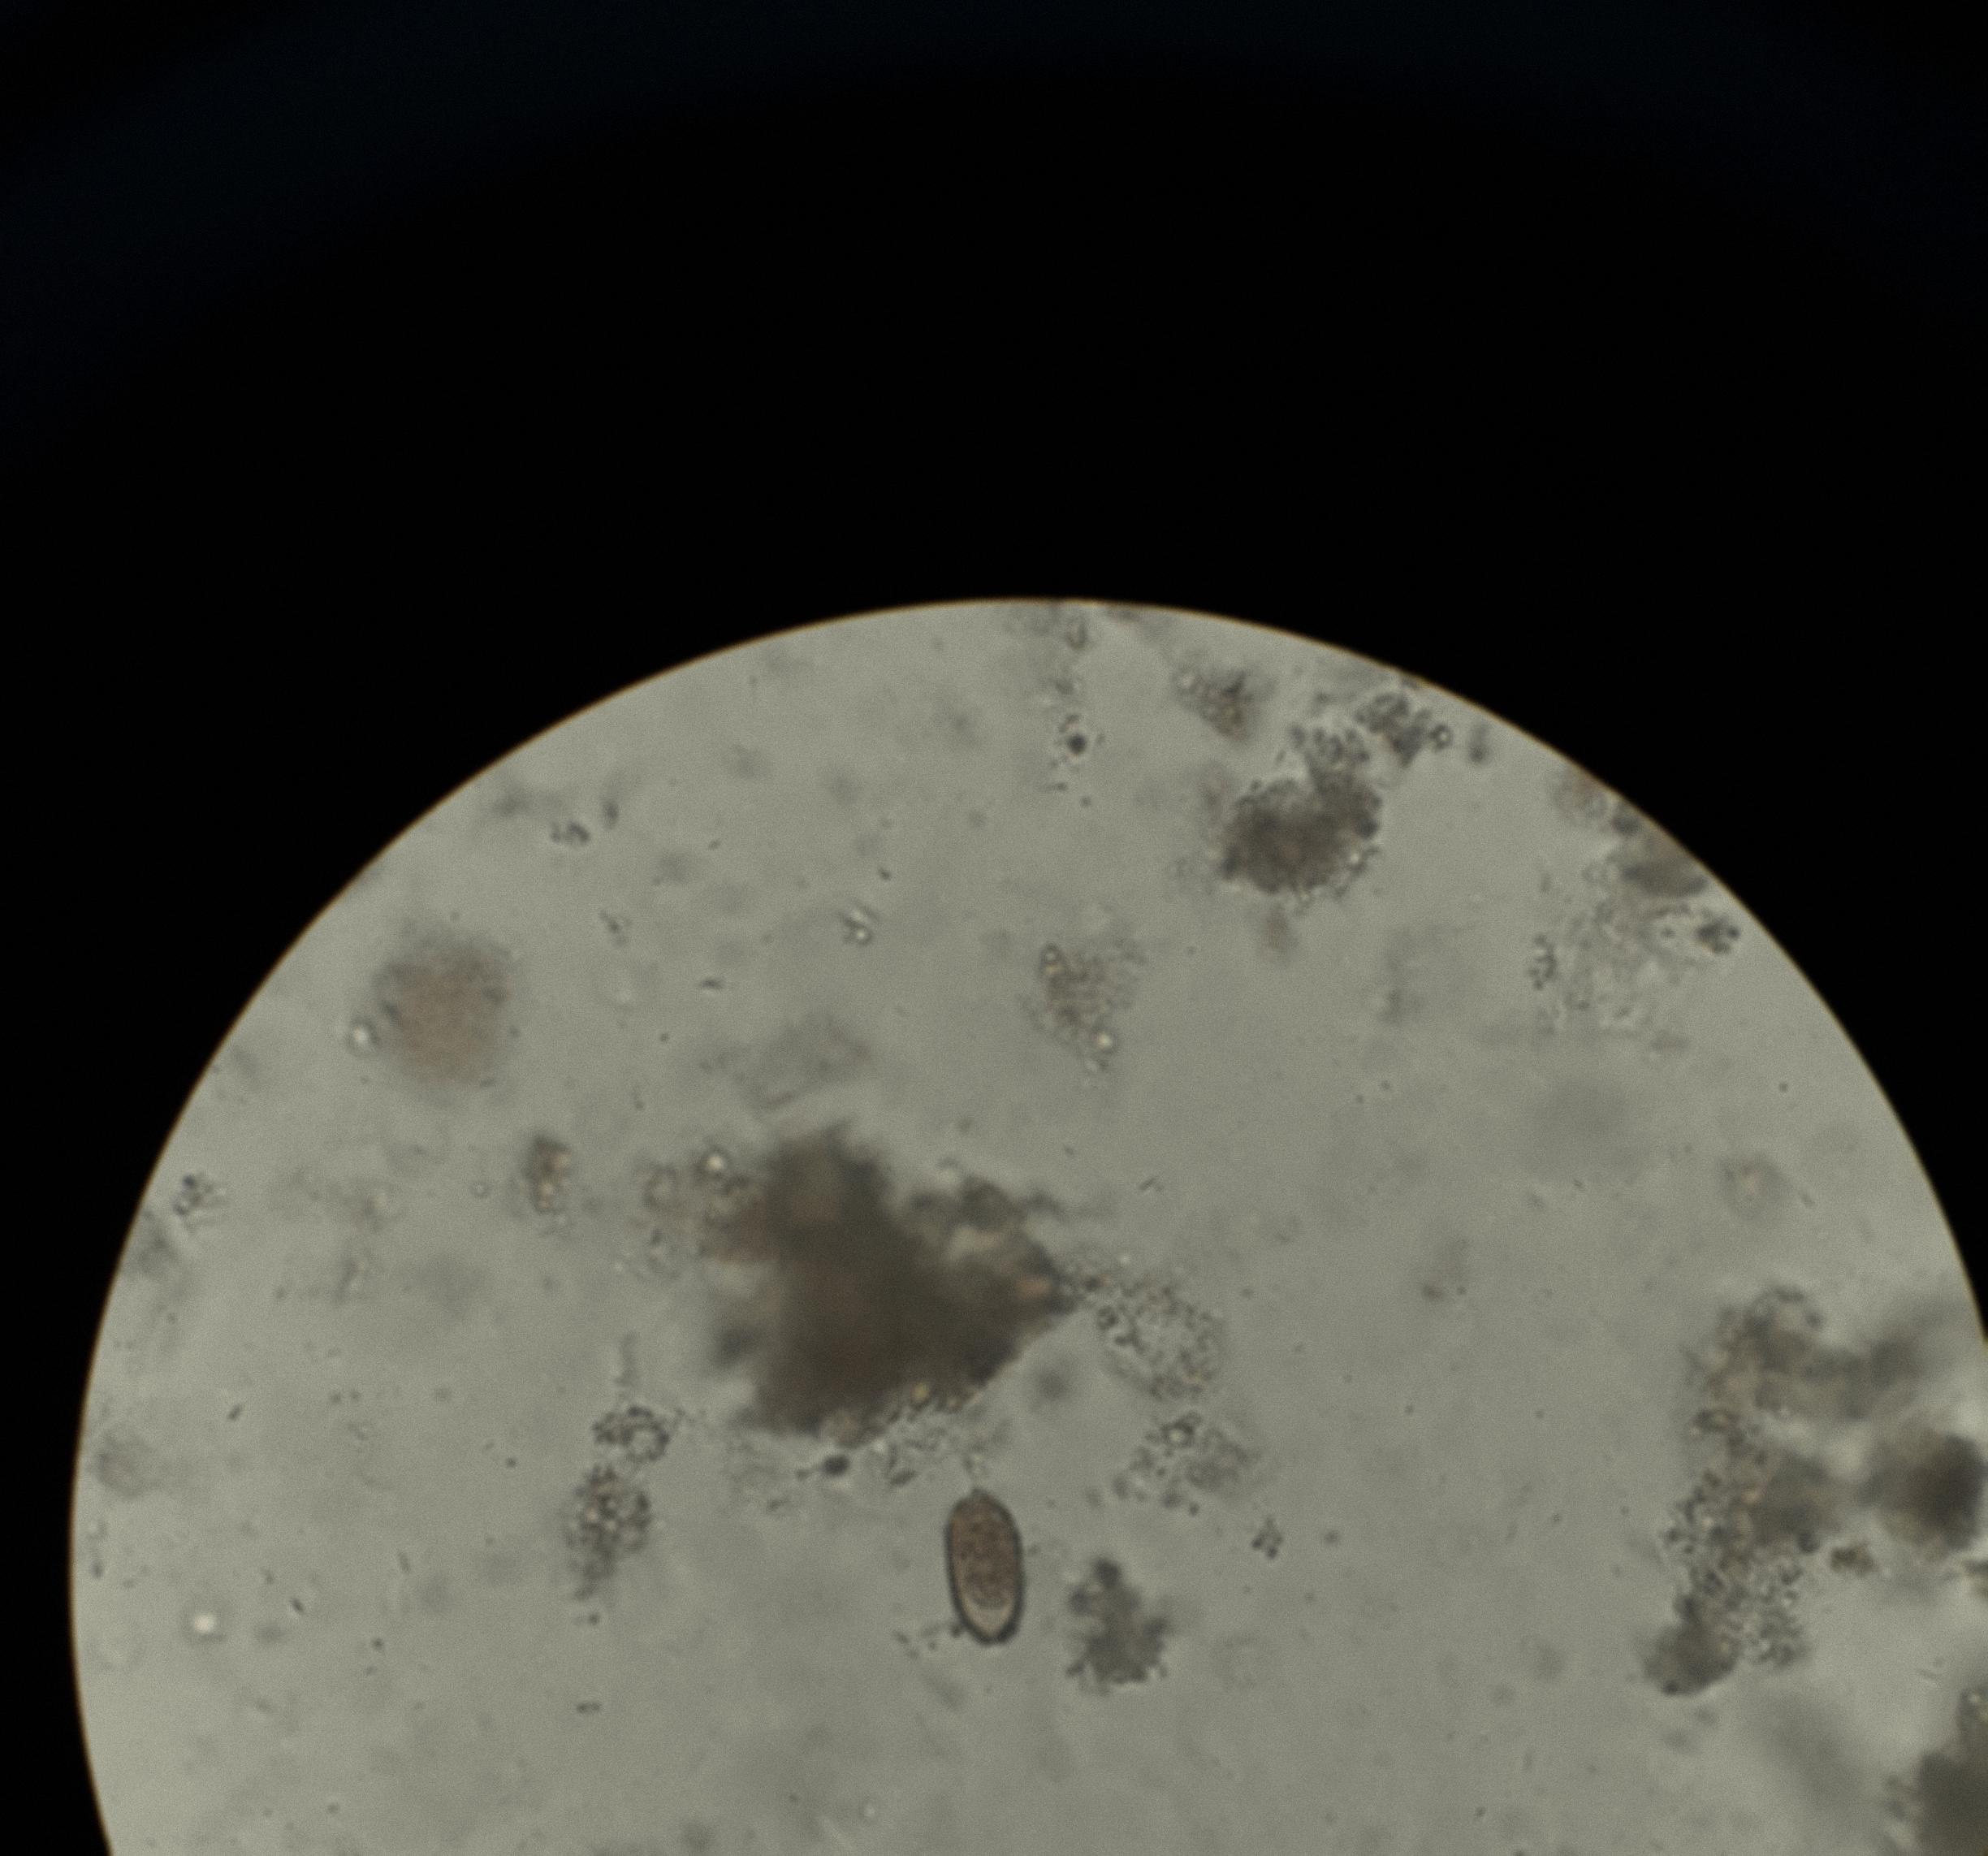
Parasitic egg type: Capillaria philippinensis